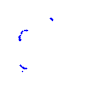
Particle: kaon